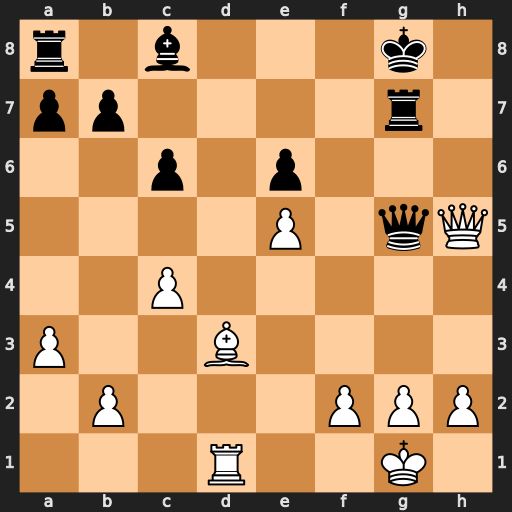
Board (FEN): r1b3k1/pp4r1/2p1p3/4P1qQ/2P5/P2B4/1P3PPP/3R2K1
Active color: w
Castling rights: -
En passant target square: -
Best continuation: Qe8#